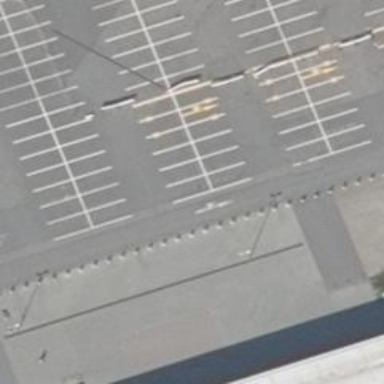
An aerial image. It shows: Asphalt parking aisle designated as service road.